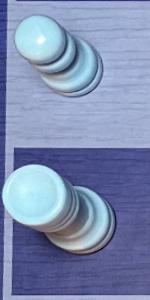
Label: Rook_White